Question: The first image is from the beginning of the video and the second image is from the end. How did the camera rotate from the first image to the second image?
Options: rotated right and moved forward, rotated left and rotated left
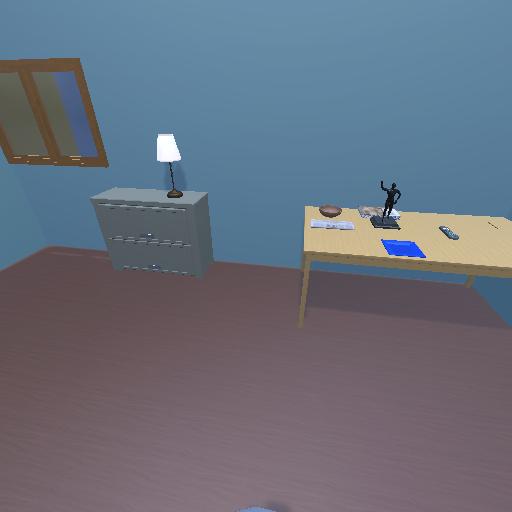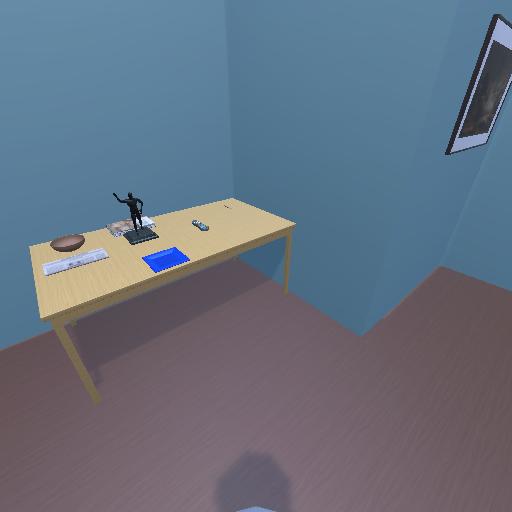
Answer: rotated right and moved forward